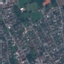
Land use / land cover class: Residential